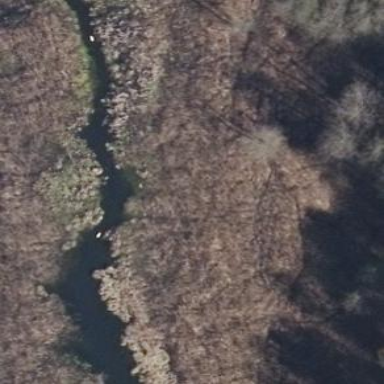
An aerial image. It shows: Oxbow water feature in nature.